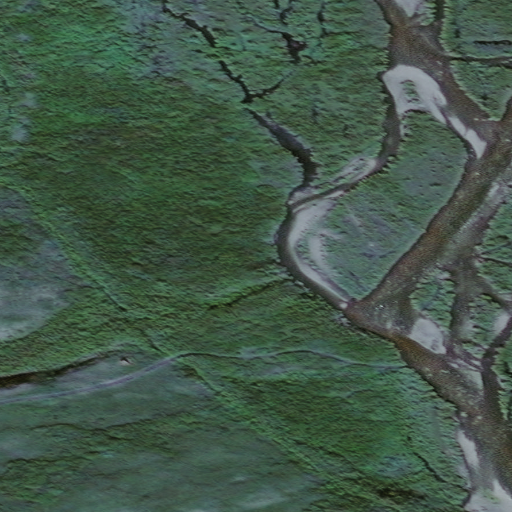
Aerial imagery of valley in Alaska named Little Gulch containing only unknown